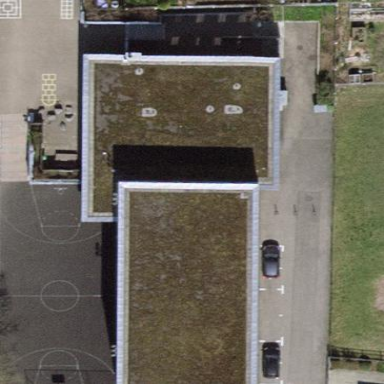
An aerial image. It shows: School building.